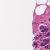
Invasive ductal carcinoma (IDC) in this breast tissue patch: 0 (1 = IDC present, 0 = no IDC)